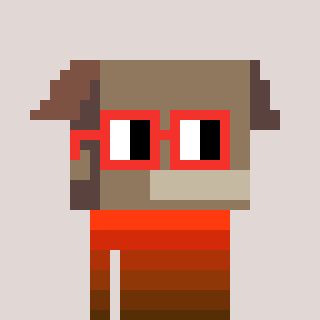
a pixel art character with square red glasses, a box-shaped head and a darkbrown-colored body on a warm background